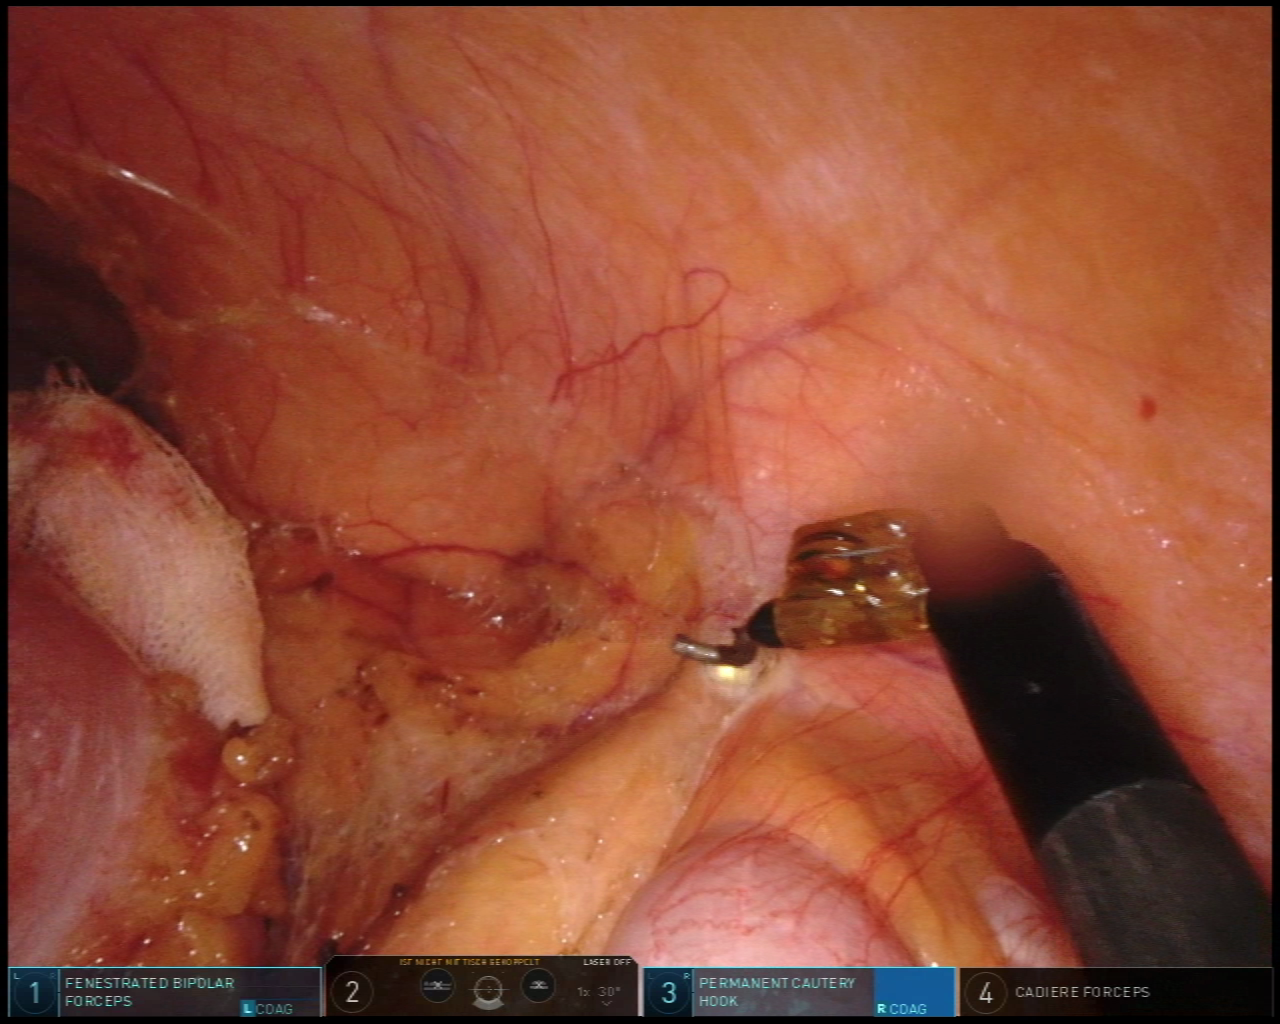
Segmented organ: abdominal_wall
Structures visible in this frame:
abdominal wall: yes
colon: yes
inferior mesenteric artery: no
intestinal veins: no
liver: no
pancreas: no
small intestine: no
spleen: yes
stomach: no
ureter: no
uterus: no
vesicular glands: no